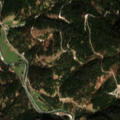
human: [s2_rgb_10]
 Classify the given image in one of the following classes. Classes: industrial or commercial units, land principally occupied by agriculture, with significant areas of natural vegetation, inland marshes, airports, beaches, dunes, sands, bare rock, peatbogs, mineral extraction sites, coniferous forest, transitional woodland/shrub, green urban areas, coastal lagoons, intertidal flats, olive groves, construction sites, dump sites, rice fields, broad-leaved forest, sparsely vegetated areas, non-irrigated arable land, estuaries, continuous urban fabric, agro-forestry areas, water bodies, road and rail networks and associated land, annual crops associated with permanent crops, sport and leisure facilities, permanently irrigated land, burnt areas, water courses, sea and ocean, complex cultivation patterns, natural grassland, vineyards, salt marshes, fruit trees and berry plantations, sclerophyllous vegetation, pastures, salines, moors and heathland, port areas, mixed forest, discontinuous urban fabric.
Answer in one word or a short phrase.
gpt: pastures, coniferous forest